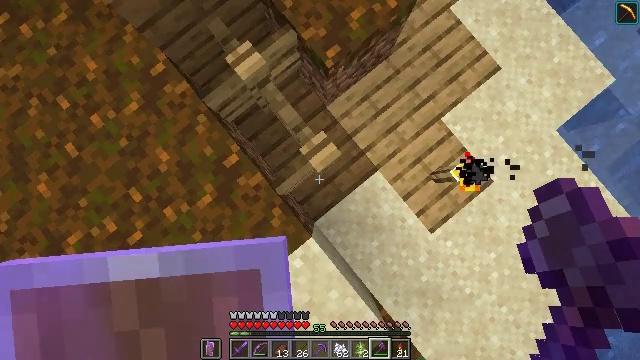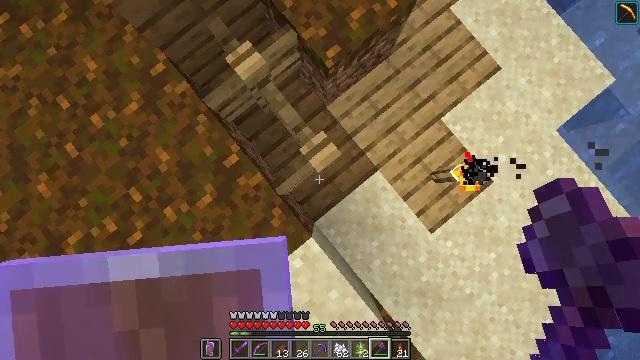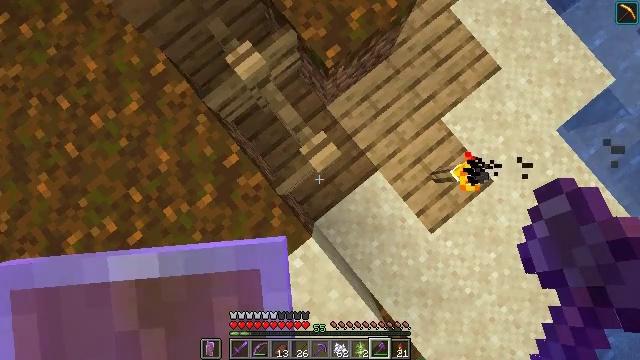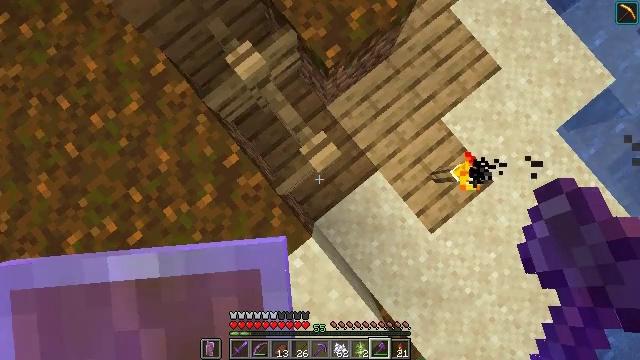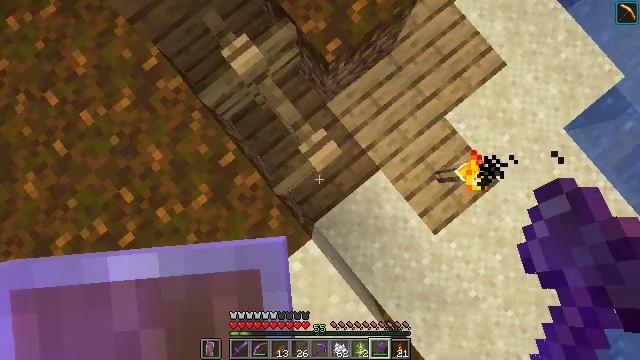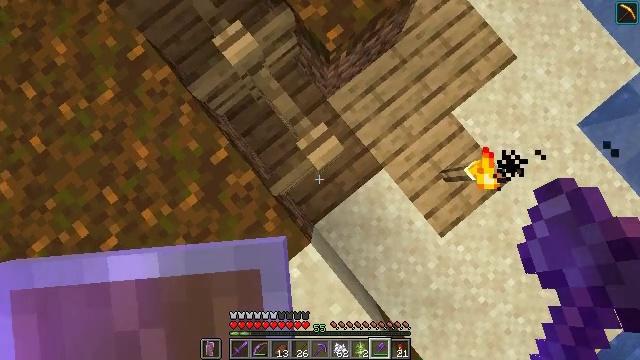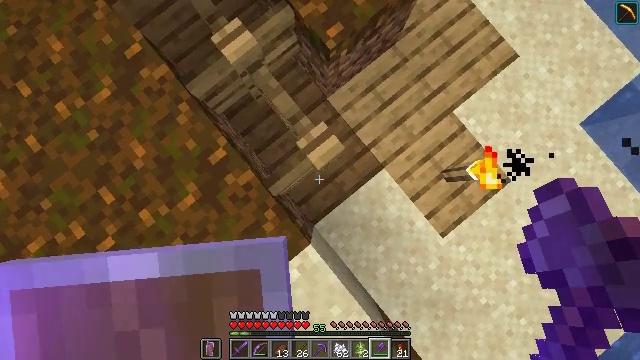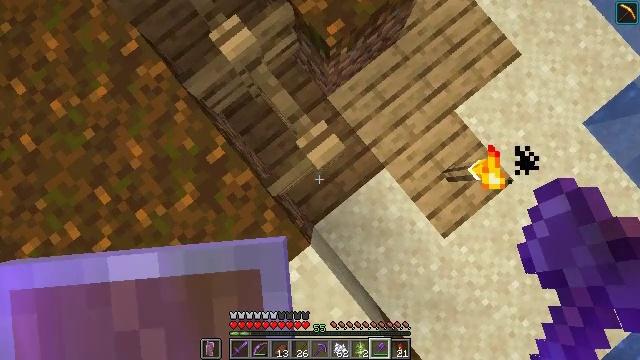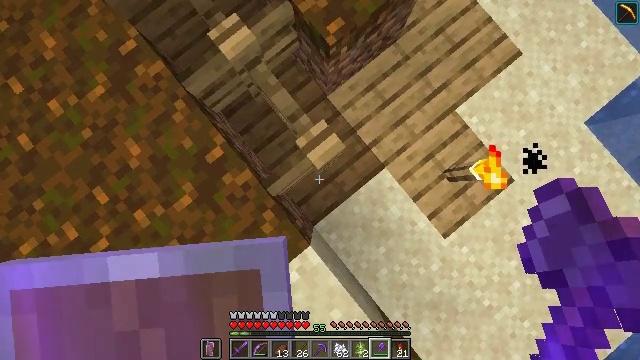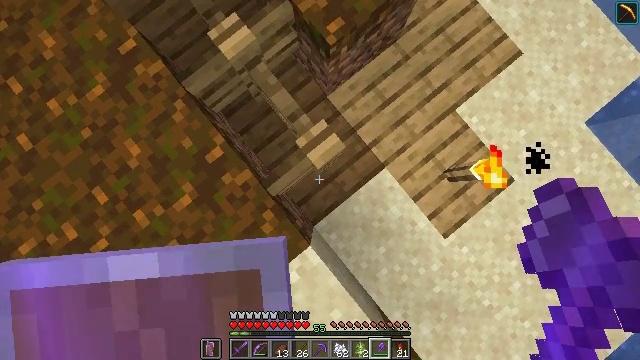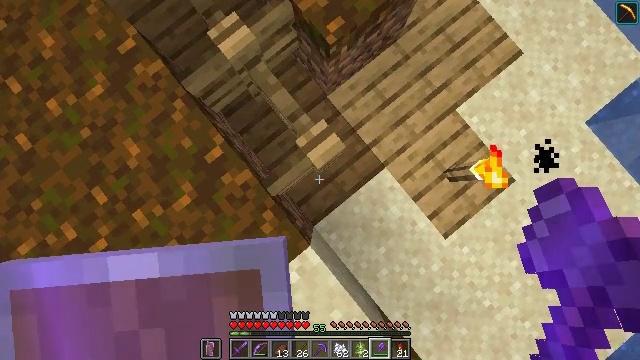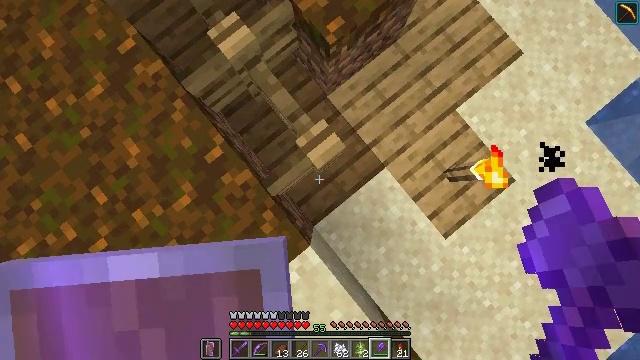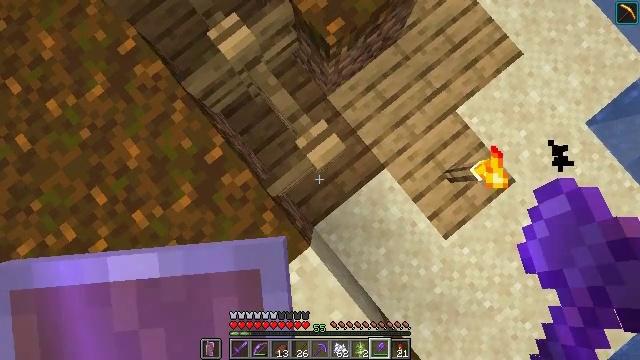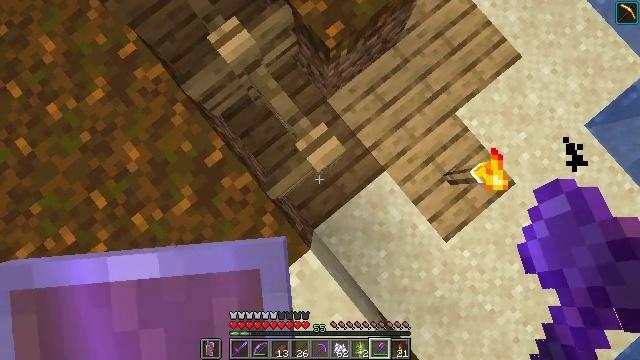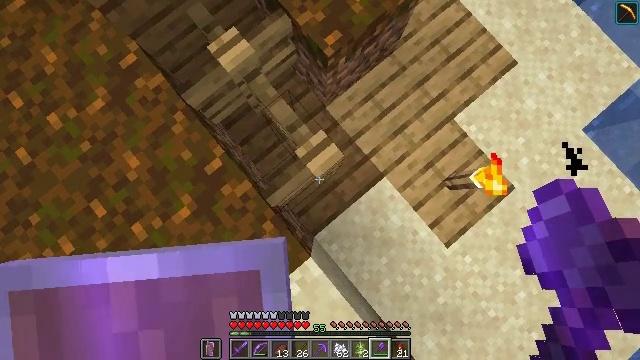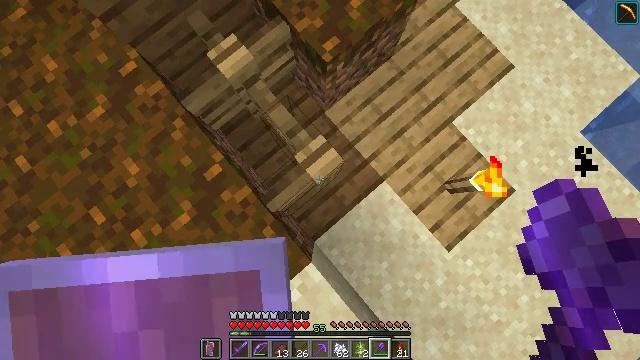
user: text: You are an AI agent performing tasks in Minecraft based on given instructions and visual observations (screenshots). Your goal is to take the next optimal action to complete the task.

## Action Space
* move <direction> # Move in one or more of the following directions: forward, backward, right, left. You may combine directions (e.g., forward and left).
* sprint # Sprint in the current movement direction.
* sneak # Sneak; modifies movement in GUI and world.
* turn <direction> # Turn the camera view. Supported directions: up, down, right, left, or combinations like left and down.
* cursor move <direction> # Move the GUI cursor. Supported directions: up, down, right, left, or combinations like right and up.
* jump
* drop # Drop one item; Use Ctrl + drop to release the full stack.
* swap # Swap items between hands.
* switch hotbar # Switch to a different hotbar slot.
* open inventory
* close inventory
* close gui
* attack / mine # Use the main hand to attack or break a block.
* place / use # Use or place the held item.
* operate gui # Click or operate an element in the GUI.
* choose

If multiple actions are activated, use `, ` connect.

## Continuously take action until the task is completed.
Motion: motion action
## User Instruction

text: Attack the oak fence to collect it.
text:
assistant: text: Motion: no_op
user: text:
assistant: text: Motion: no_op
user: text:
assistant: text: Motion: sneak
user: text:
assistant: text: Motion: sneak
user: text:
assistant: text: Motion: sneak
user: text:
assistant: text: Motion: sneak
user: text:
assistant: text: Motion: sneak
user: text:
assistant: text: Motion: sneak
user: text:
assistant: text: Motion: sneak
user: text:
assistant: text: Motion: sneak
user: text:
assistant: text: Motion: sneak
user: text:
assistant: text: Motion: sneak
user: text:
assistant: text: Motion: sneak
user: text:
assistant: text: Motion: sneak, turn up
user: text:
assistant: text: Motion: sneak, turn up
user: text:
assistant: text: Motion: sneak
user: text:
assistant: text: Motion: sneak
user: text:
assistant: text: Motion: sneak
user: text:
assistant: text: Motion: sneak
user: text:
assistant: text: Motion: sneak
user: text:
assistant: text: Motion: sneak
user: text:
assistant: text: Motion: sneak
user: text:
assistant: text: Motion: sneak
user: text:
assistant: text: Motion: sneak
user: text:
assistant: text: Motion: sneak
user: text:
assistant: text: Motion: sneak
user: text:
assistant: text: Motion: sneak
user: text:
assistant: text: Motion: sneak
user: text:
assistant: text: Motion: sneak
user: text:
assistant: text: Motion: sneak